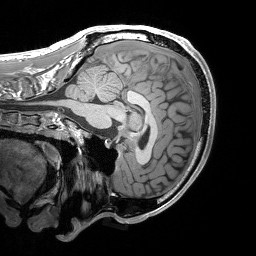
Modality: T1w
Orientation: sagittal
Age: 23